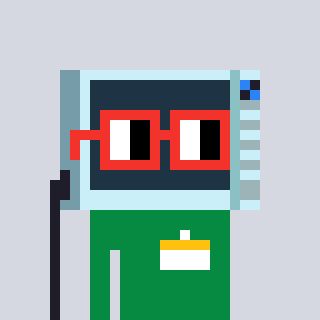
a pixel art character with square red glasses, a microwave-shaped head and a green-colored body on a cool background